Question: I have this code for creating movable windows (elements), and I call this function when I create a new window:
'''
function dragWindow(elmnt) {
var pos1 = 0, pos2 = 0, pos3 = 0, pos4 = 0;
elmnt.querySelector(".window-caption").onmousedown = dragMouseDown;
function dragMouseDown(e) {
e.preventDefault();
pos3 = e.clientX;
pos4 = e.clientY;
document.onmouseup = closeDragElement;
document.onmousemove = elementDrag;
}
function elementDrag(e) {
e.preventDefault();
pos1 = pos3 - e.clientX;
pos2 = pos4 - e.clientY;
pos3 = e.clientX;
pos4 = e.clientY;
elmnt.style.top = (elmnt.offsetTop - pos2) + "px";
elmnt.style.left = (elmnt.offsetLeft - pos1) + "px";
}
function closeDragElement() {
// alert(elmnt.id);
document.onmouseup = null;
document.onmousemove = null;
}
}
'''

The problem is:
> if I create a new window, I can't move windows they created before.
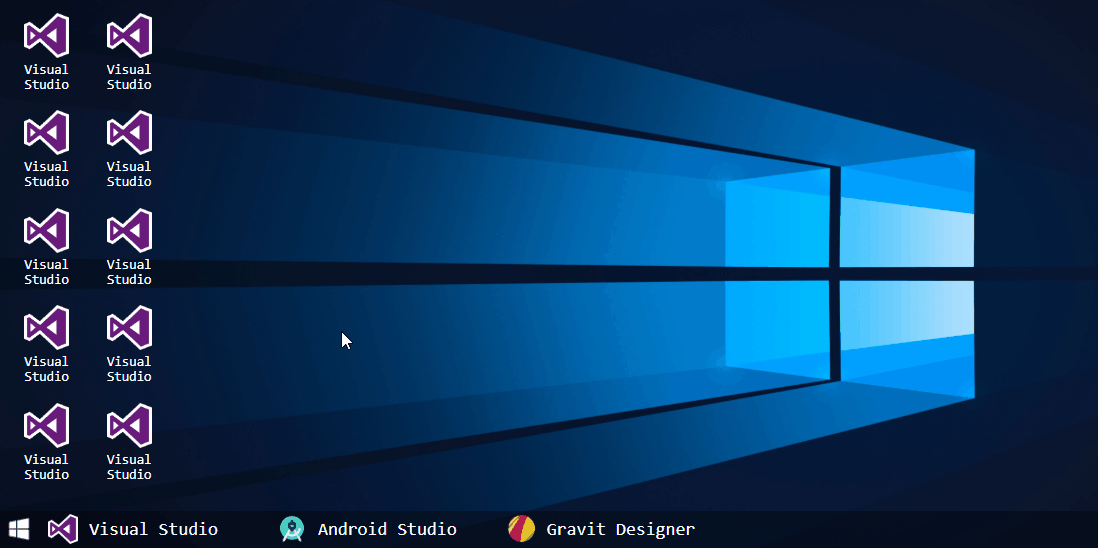
Answer: I called the function again on each of the windows (in developer console); And it showed me the right answer:

> So, when I create a new window, I should call dragWindow again for each window.